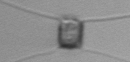
Label: Chaetoceros_similis